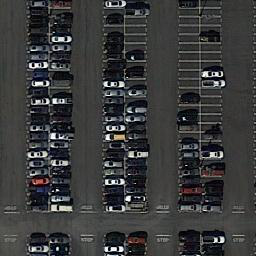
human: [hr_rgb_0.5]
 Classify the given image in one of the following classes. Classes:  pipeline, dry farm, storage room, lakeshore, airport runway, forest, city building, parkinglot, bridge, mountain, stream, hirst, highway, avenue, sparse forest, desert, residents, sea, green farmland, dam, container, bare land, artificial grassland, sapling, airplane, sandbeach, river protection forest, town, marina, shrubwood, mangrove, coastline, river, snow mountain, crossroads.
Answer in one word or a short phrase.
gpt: parkinglot